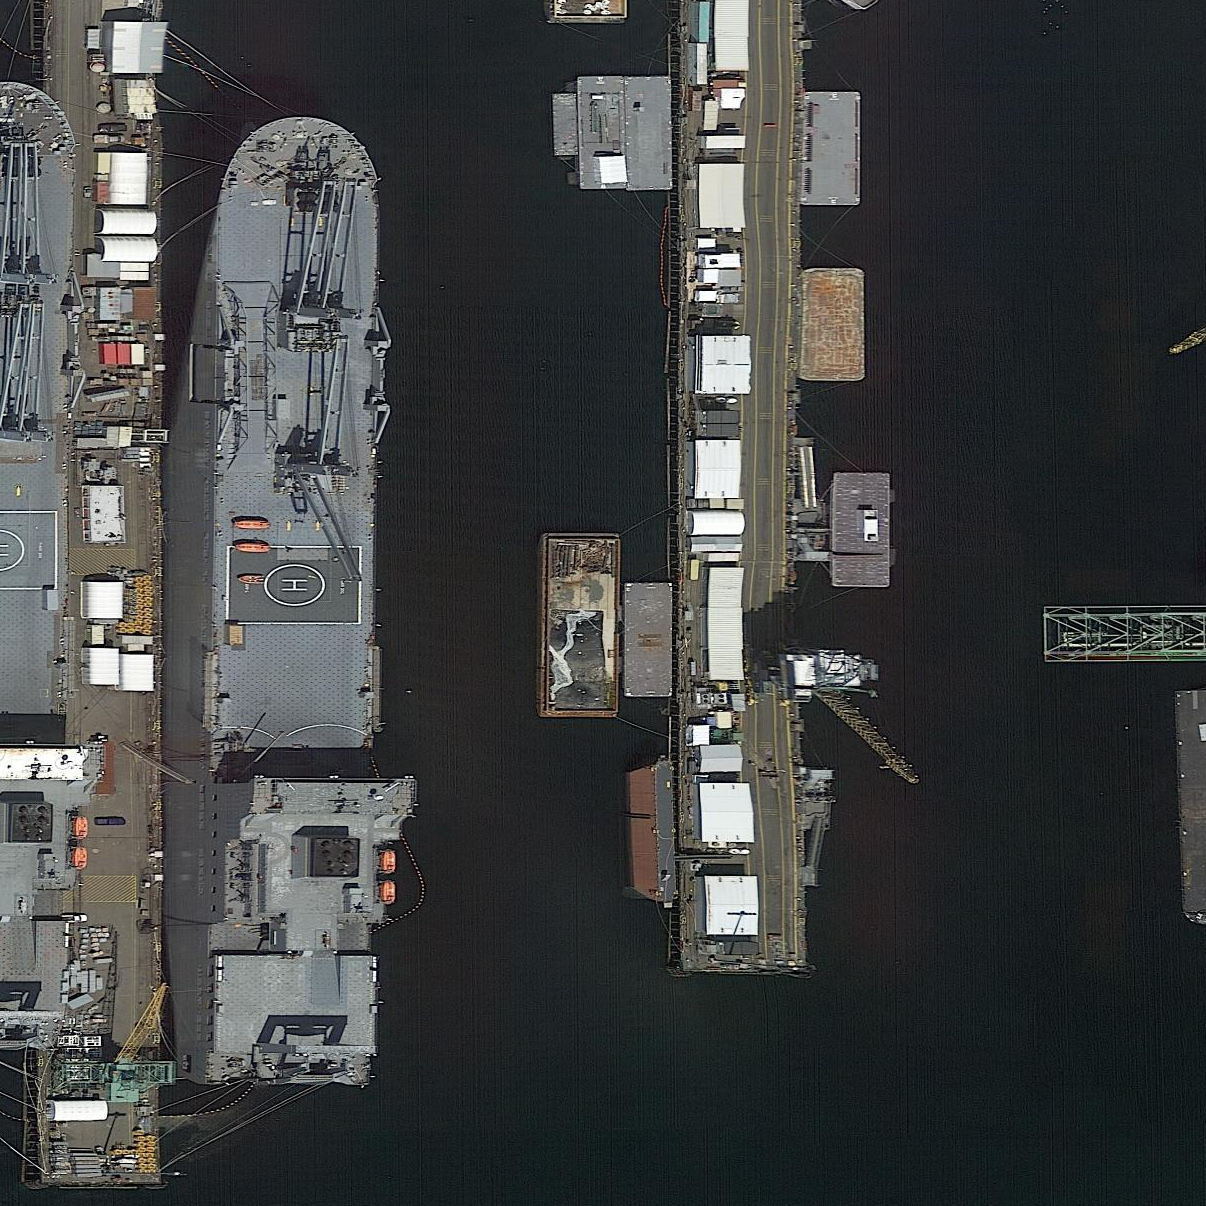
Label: Crane_ship